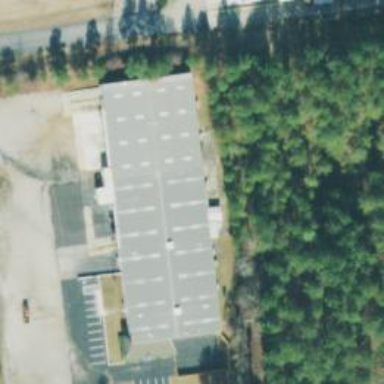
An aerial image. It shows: Commercial building.